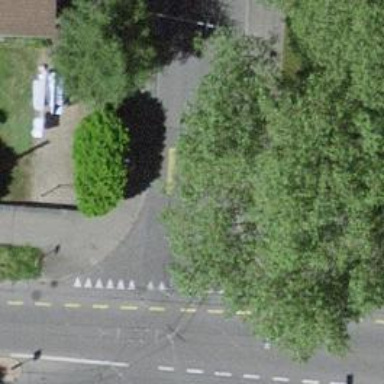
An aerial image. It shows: Residential road with trolley wire infrastructure.